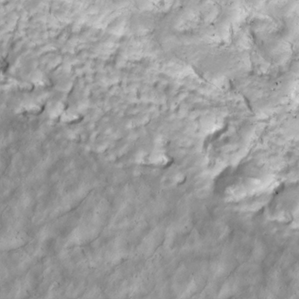
Label: non_frost